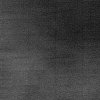
Atmospheric dust classification: dusty